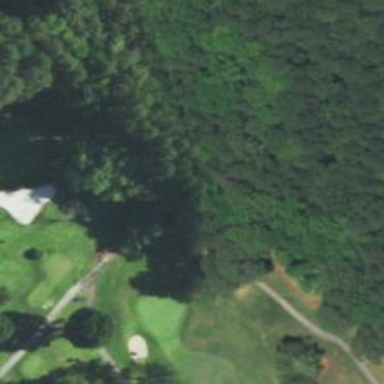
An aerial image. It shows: Path for both road and golf.